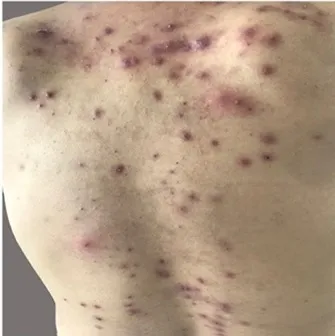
Back.
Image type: medical_photograph (skin_photograph)